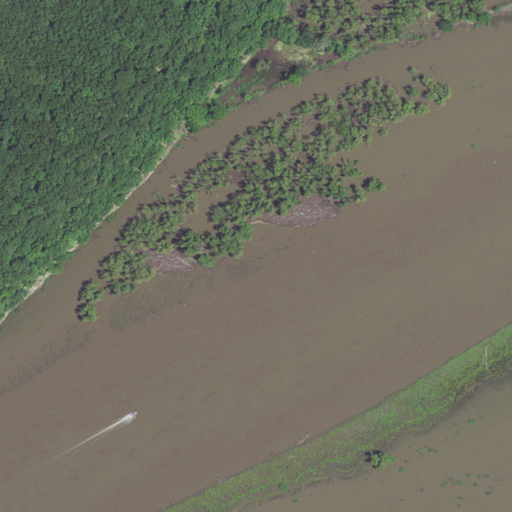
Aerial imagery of island in Missouri named Lilleys Island containing open water, deciduous forest, herbaceous wetlands, and grassland